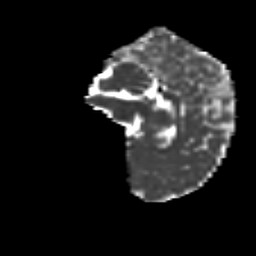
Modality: MD
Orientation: sagittal
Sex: female
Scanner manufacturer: siemens
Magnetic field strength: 3 T
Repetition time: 5 s
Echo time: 0.071 s